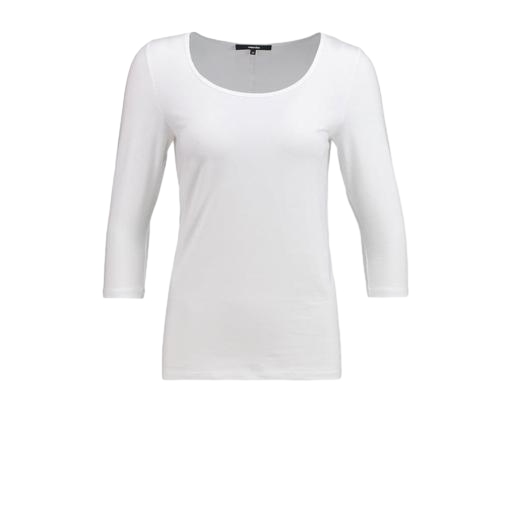
white three-quarter-sleeve scoop-neck t-shirt only macy, white three-quarter-sleeve top only macy, white 3/4 length sleeve tee, white background